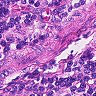
Metastatic tissue present: no